Question: My question shows I'm new in JAVA ;)
I'm trying to add a 'JPanel' to 'JScrollPane' but When I add a component bigger than 'JPanel' the 'JScrollPane' does not work.
I can fix it by setting JScrollPane smaller than 'JPanel' but this is not a right solution ( I want to add components to 'JPannel' dynamically later).
scroll2.setPreferredSize(new Dimension(500, 500));
What is solution? Thank you
public class Main extends JFrame {
'''
private JPanel finalPan2;
JScrollPane scroll2;
public Main() throws HeadlessException {
super("V4.0.3");
try {
UIManager.setLookAndFeel(UIManager.getSystemLookAndFeelClassName());
} catch (Exception e) {
e.printStackTrace();
}
setSize(520, 540);
setLocation(0, 200);
setDefaultCloseOperation(EXIT_ON_CLOSE);
setLayout(new FlowLayout());
setResizable(false);
setVisible(true);
finalPan2 = new JPanel(new FlowLayout(FlowLayout.CENTER));
finalPan2.setPreferredSize(new Dimension(620, 540));
JButton bb = new JButton("Big Button");
bb.setPreferredSize(new Dimension(50, 800));
finalPan2.add(bb);
scroll2 = new JScrollPane(finalPan2);
scroll2.setVerticalScrollBarPolicy(ScrollPaneConstants.VERTICAL_SCROLLBAR_ALWAYS);
scroll2.setPreferredSize(new Dimension(500, 500));
add(scroll2, BorderLayout.CENTER);
setLocationRelativeTo(null);
}
public static void main(String args[]) {
EventQueue.invokeLater(new Runnable() {
// @Override
public void run() {
Main ba = new Main();
}
});
}
'''
}

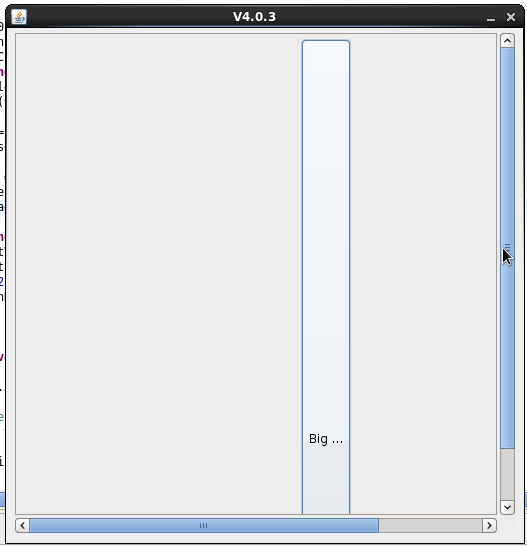
Answer: You have the 'ScrollPane' for the 'JPanel', but the 'JPanel' doesn't change size to accomodate for the size of the 'JButton' because you have set its preferred size. If you take out 'finalPan2.setPreferredSize(new Dimension(620, 540));', the panel should resize to fit the button, and the scrollpane should work.